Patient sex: M
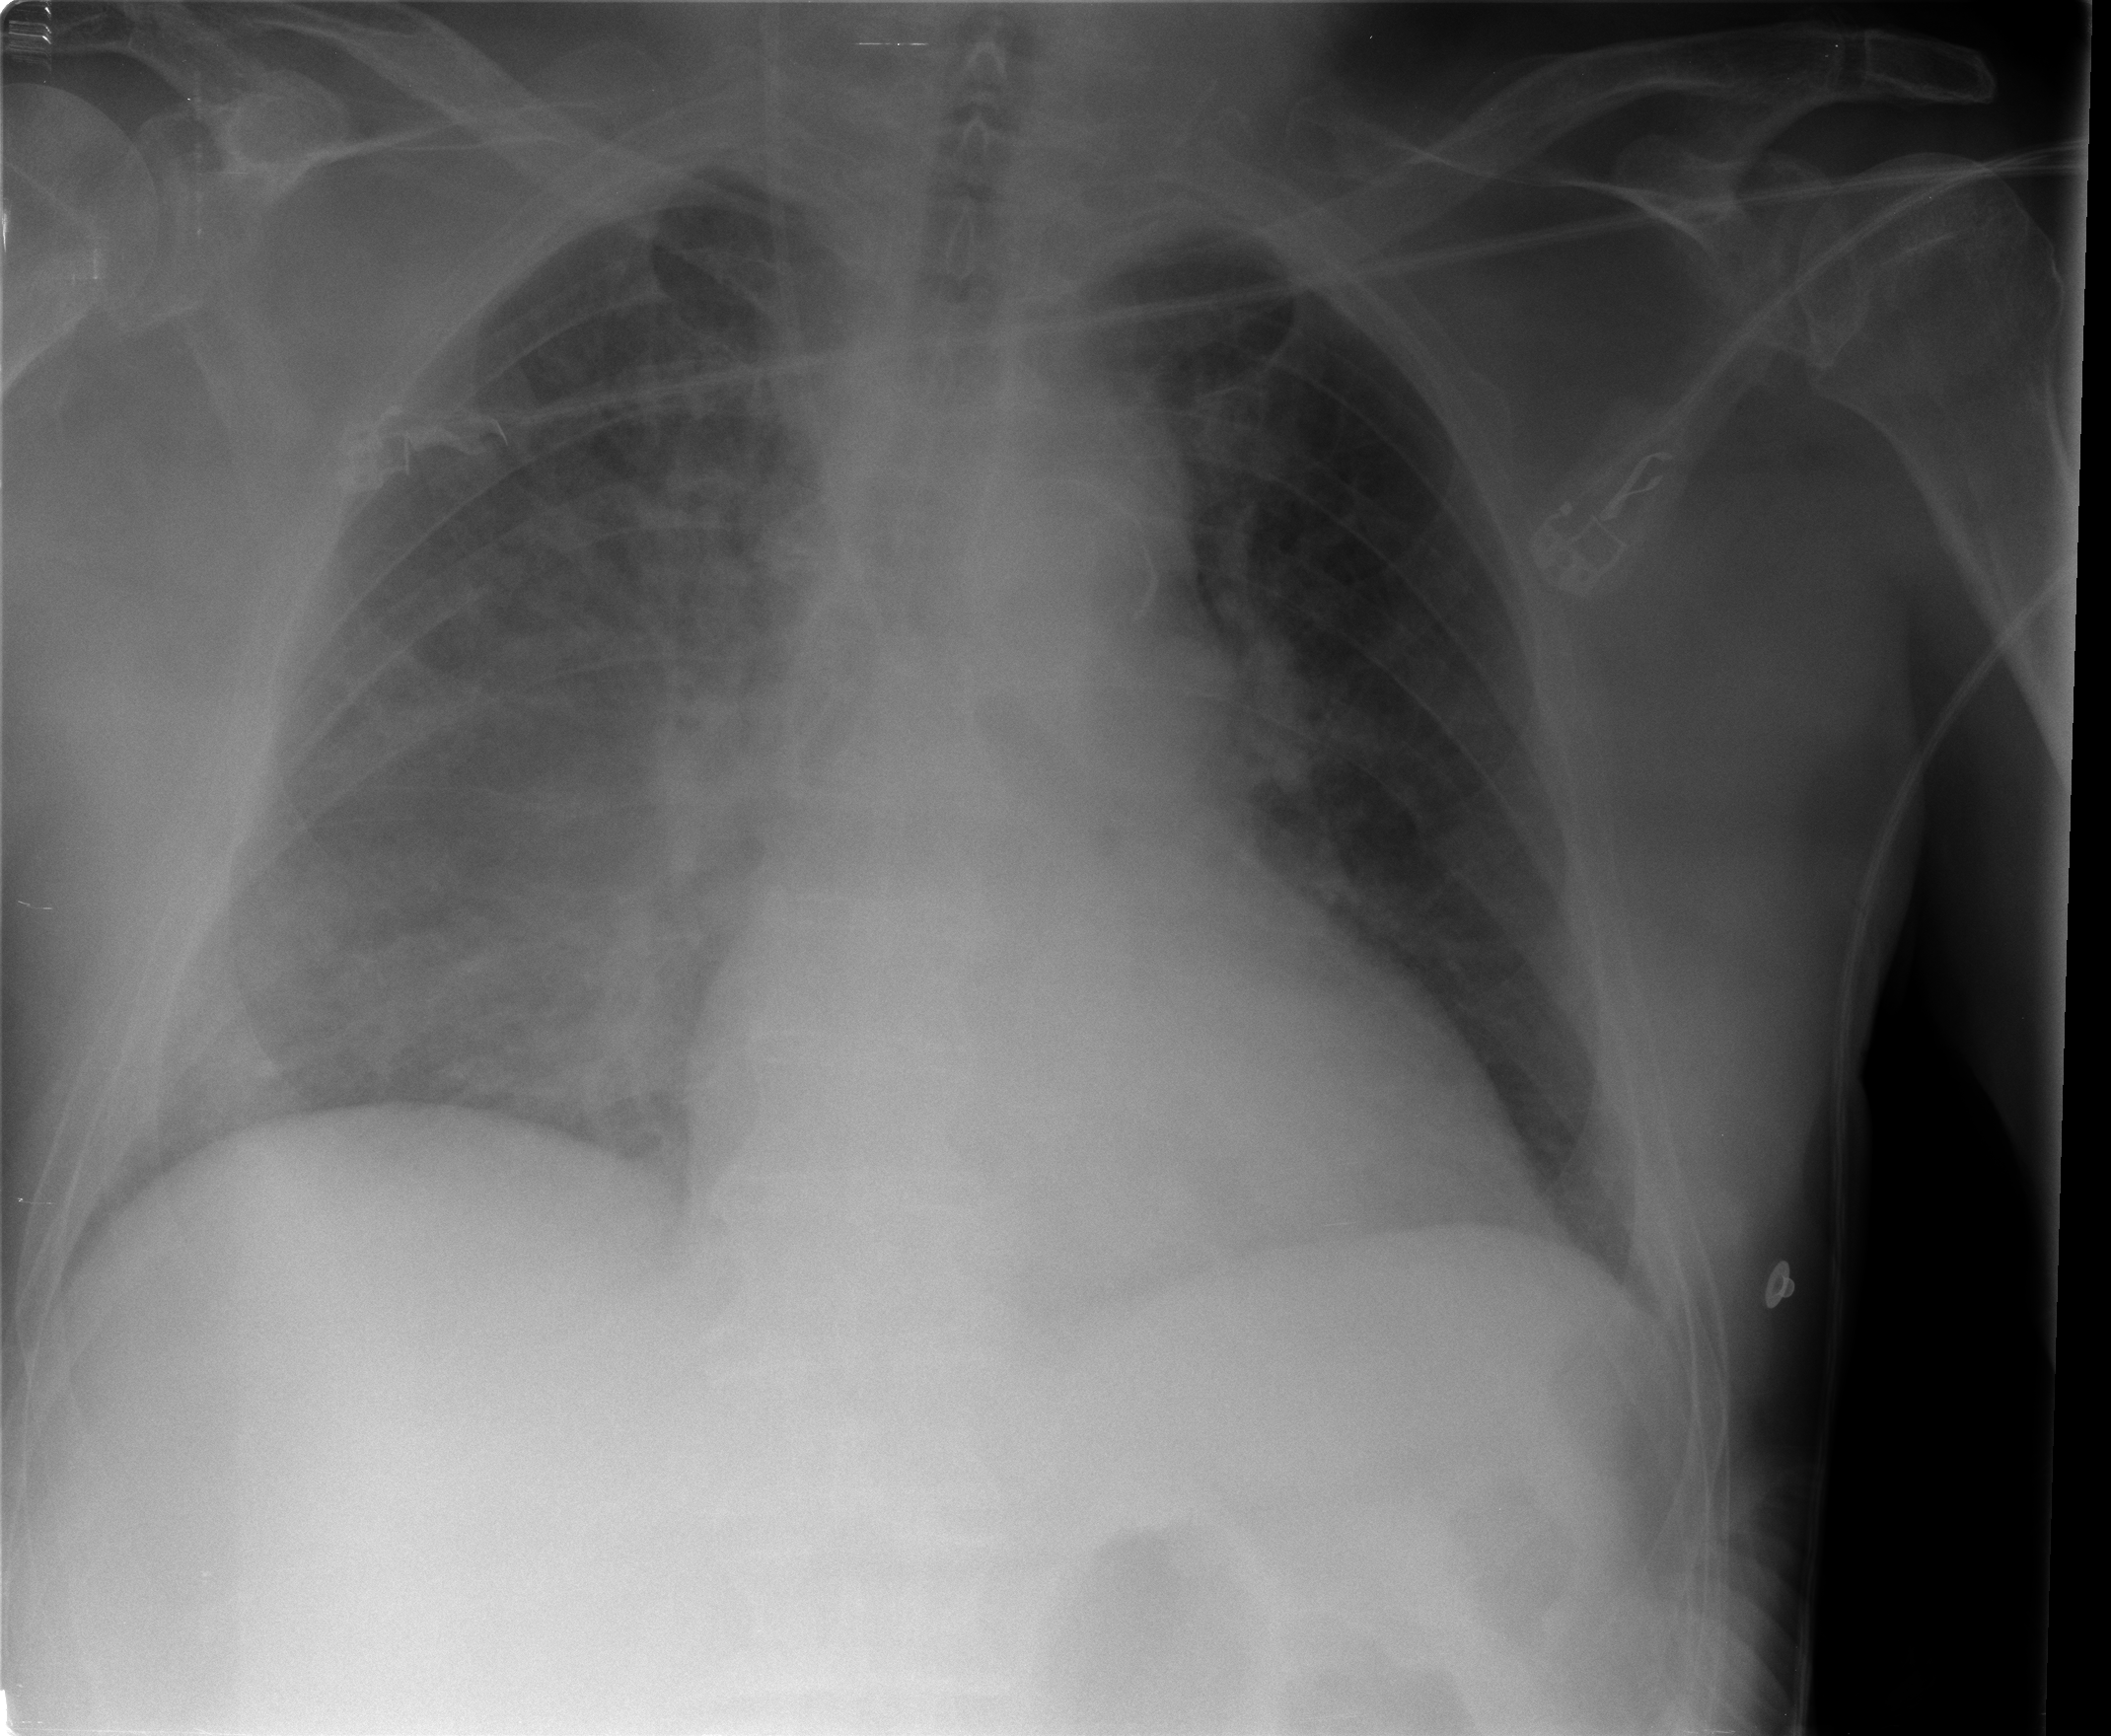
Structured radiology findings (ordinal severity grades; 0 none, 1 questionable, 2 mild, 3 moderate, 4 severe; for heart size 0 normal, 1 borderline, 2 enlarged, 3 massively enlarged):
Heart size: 0
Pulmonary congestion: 3
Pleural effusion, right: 1
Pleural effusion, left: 0
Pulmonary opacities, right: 2
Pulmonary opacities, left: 0
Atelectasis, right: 2
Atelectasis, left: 0